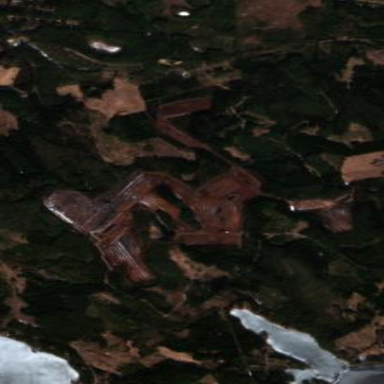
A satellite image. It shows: Quarry area.